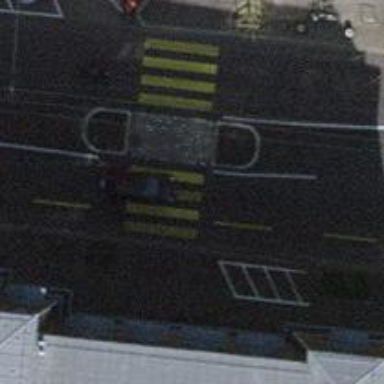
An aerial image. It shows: Secondary road with trolley wires installed.